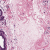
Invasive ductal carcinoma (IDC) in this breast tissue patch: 0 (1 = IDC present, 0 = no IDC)